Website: bh-photo
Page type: customer-info-address
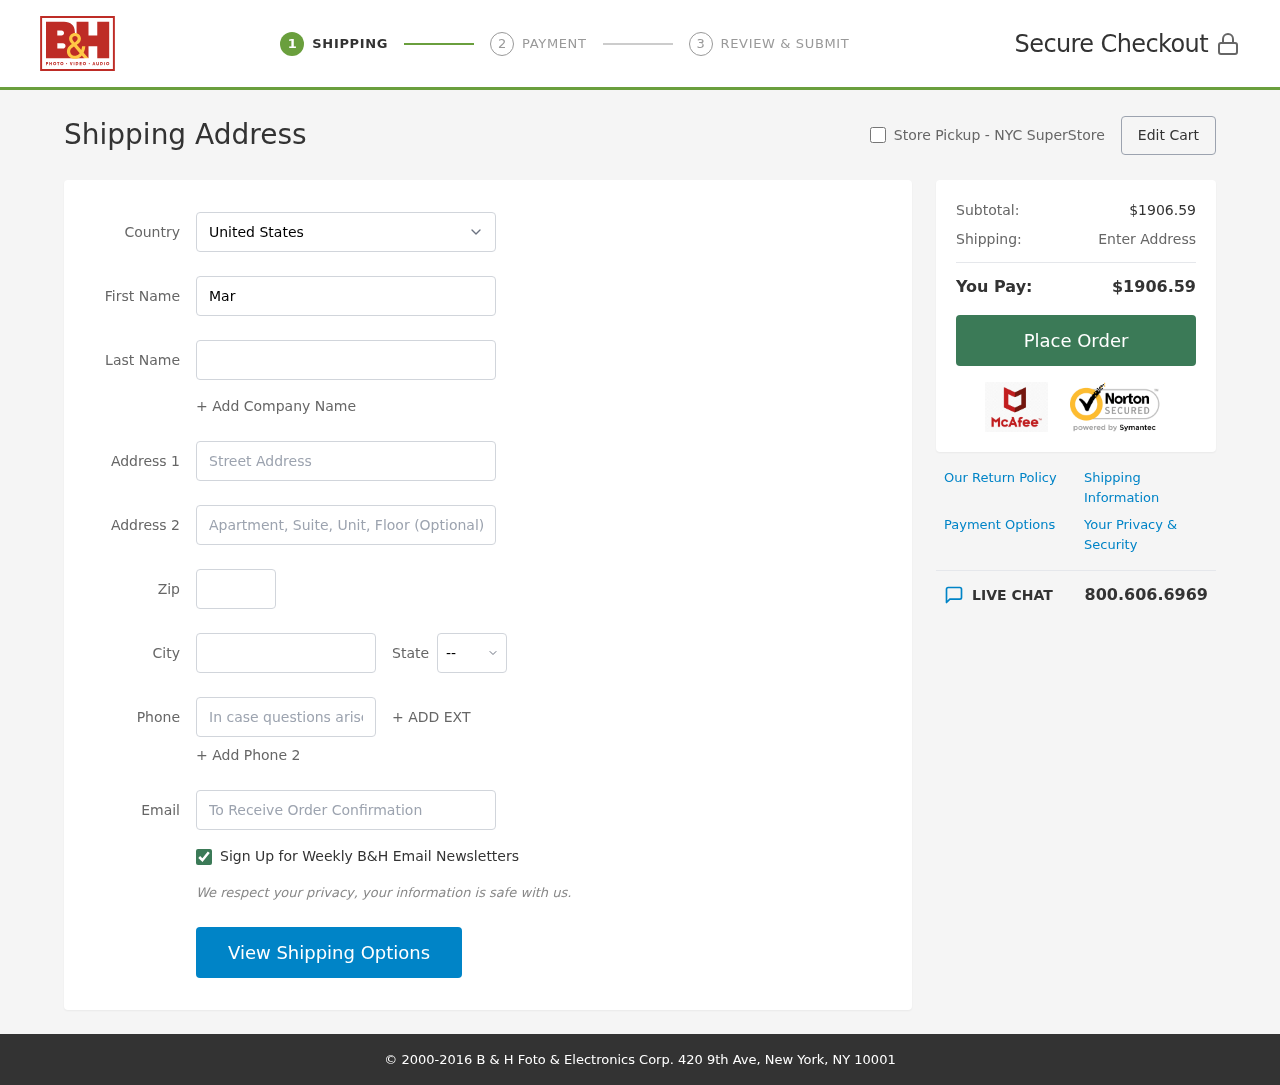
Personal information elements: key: PII_CITY
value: Deanstad
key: PII_COUNTRY
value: United States
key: PII_EMAIL
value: mgardner@hotmail.com
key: PII_FIRSTNAME
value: Marie
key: PII_LASTNAME
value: Gardner
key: PII_PHONE
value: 3738718015
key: PII_POSTCODE
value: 24900
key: PII_STATE_ABBR
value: OH
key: PII_STREET
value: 31909 Johnson Orchard
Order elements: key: ORDER_SUBTOTAL
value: $1906.59
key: ORDER_TOTAL
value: $1906.59